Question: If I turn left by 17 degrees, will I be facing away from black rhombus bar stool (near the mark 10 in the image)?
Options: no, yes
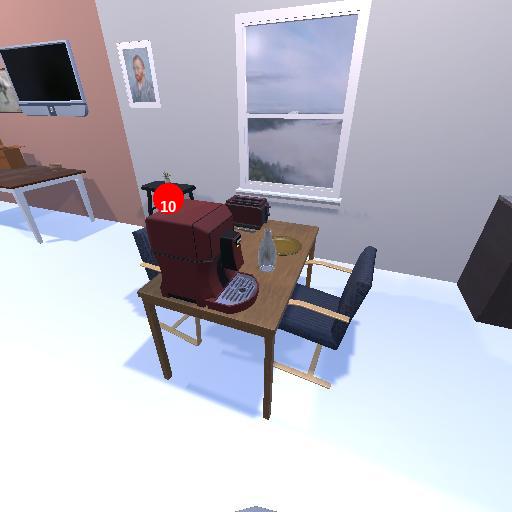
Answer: no